Question: I have always used the 'os:cmd/1' method to call operating system routines. Now, i know that erlang has an 'ssh' application. I would like to know how i can use this module to ssh into a SOLARIS server, run a command and collect the reply. I believe that such an operation would be handled asynchronously. I need an example using the ssh application built into Erlang doing this:

Now, at times we setup 'SSH KEYS' between servers to prevent password prompt especially if one is using a script to execute tasks on remote servers. i am intending to write many Erlang programs or 'escripts' that will interact with many remote servers within our environment. i need a complete example and explanation on how 'ssh' with and/or without password prompt can be handled using erlang ssh application. In the screen shot above, the two servers had 'SSH KEYS' set up and so there is no password prompt when ssh is initiated from any of the two.
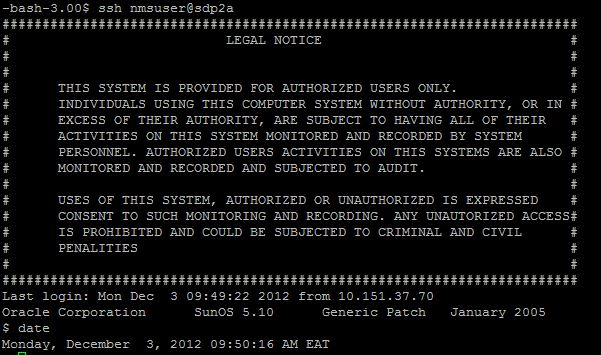
Answer: The correct erlang native API to achieve this is <URL>. Take a look at ssh_connection:exec/4
To be more complete, use ssh:connect to establish a connection and then using the handler returned from it to connect with ssh_connection:exec/4